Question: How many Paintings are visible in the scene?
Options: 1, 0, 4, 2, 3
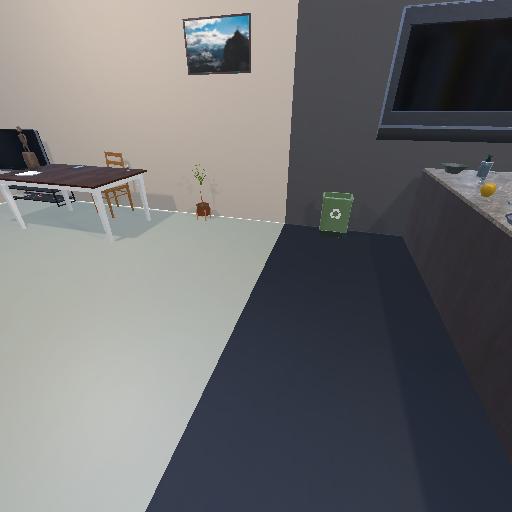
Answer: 1